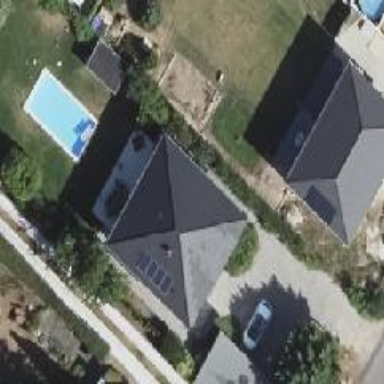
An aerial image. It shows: House with pyramidal roof shape.